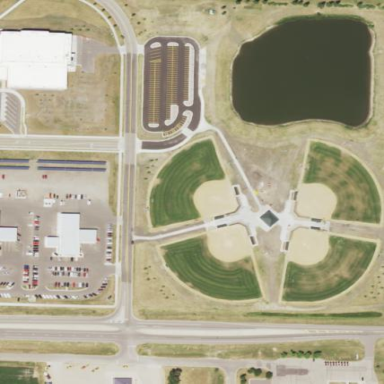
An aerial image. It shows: Pitch designated for baseball and softball activities.